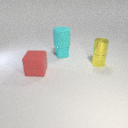
small cyan metal cube behind small yellow metal cylinder